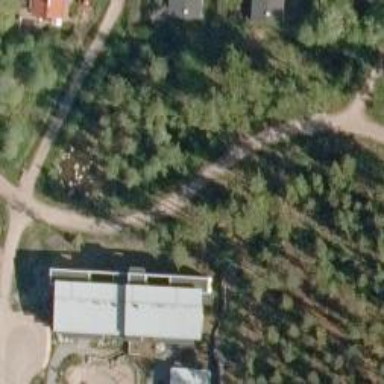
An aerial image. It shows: Path.